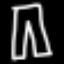
Label: pants